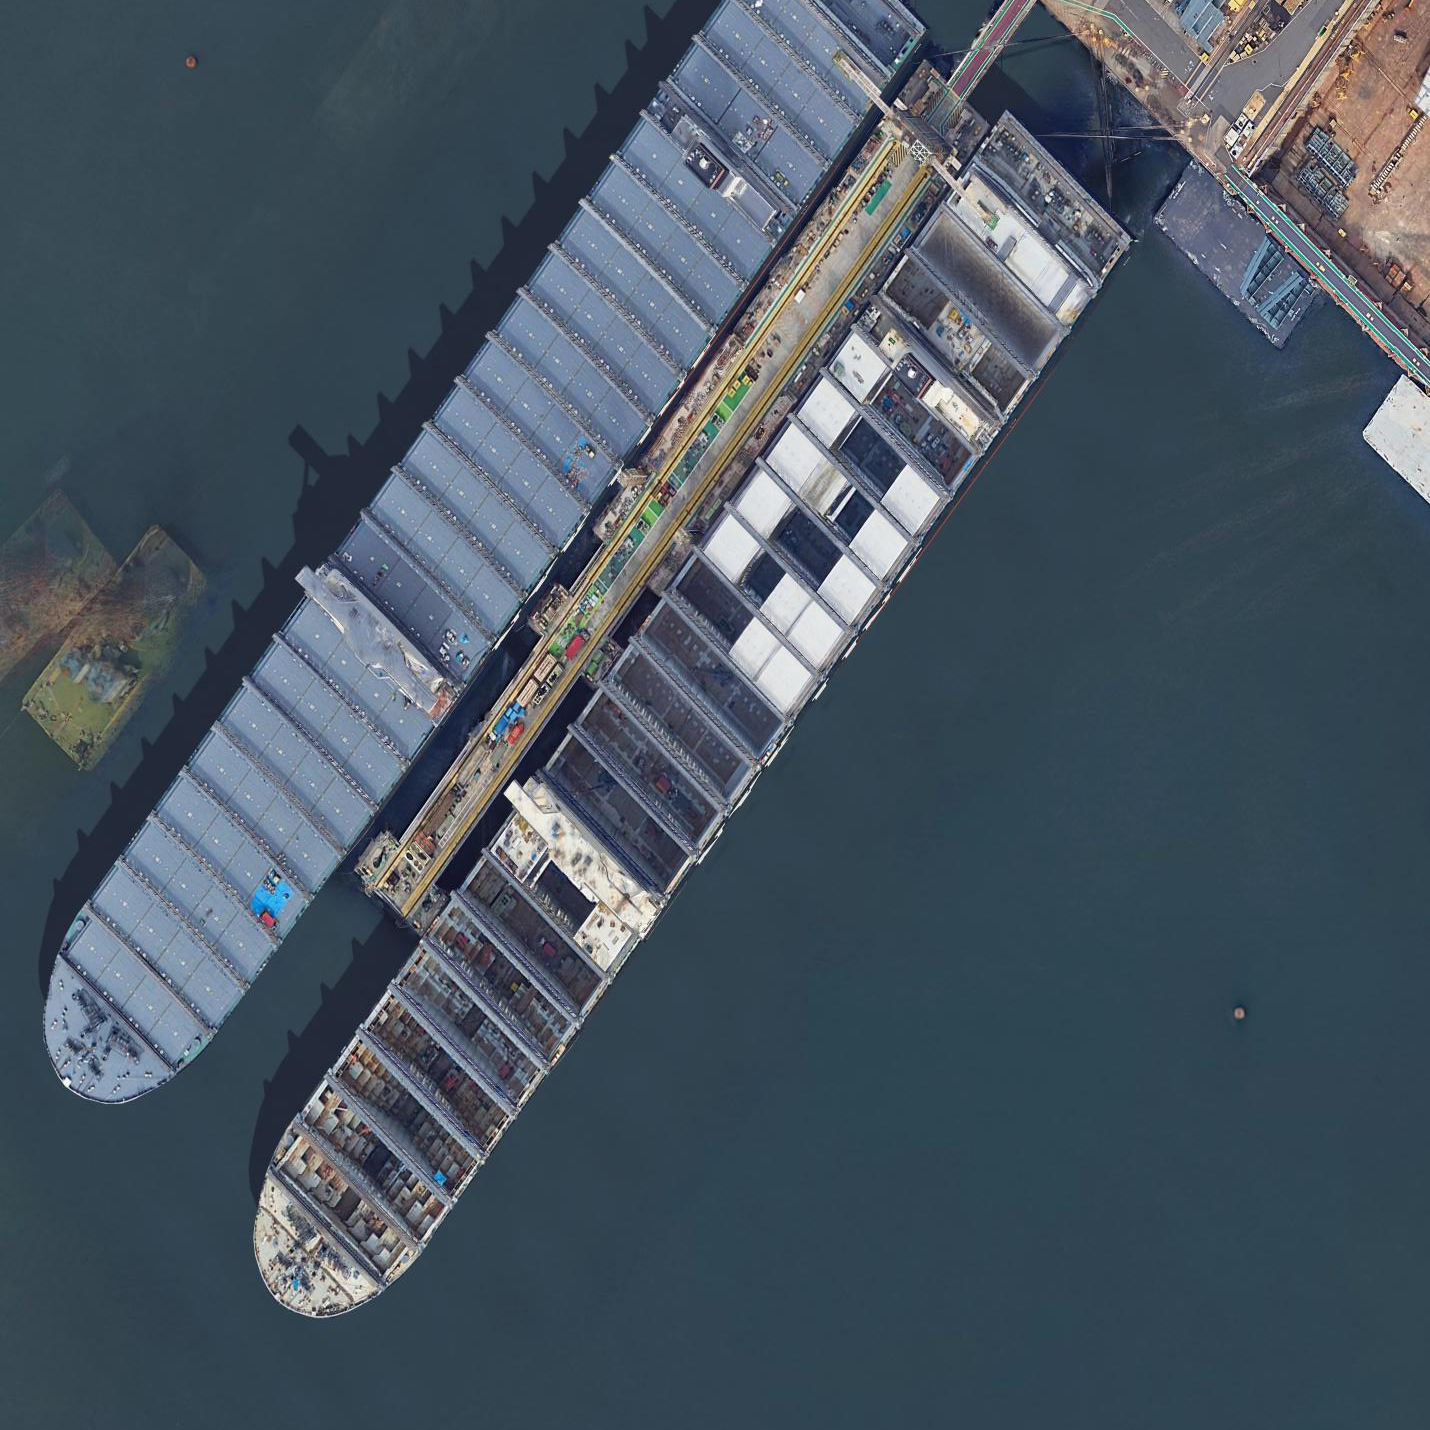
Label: Cargo_ship